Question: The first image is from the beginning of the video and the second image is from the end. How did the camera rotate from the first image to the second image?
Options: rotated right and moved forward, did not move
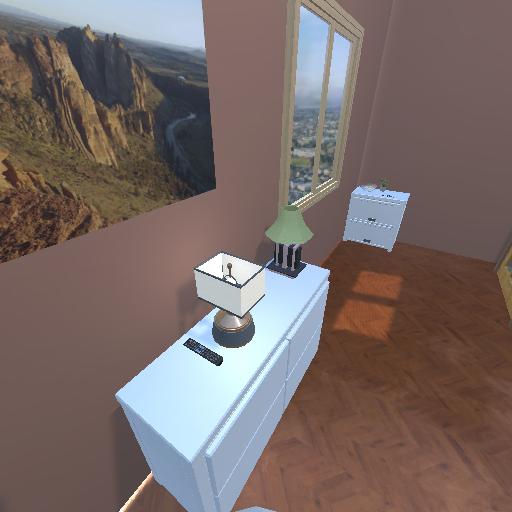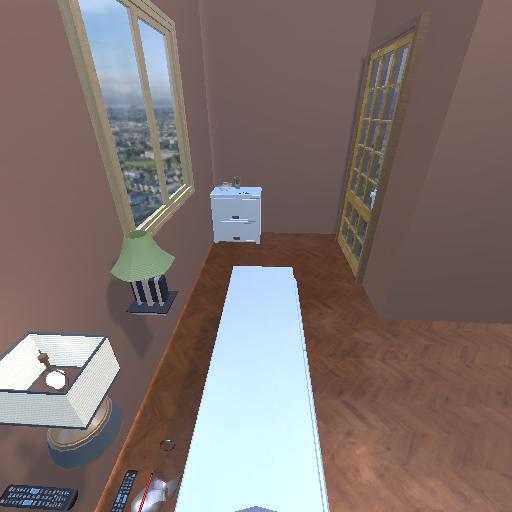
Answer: rotated right and moved forward